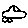
Label: car